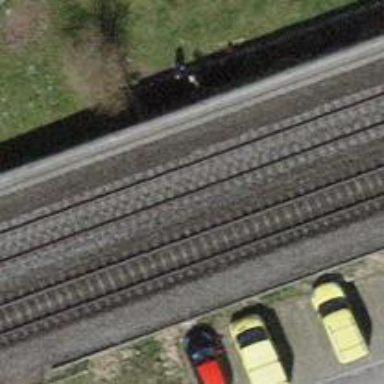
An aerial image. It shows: Single railway track with electrified contact line.